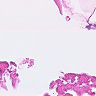
Metastatic tissue present: no